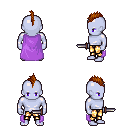
a pixel art fantasy rpg character, male body template, dark elf, purple skin, lavender cape, gold greaves, brunette mohawk hairstyle, dagger, four views (front, back, left, right), 2x2 character sprite sheet, small pixel art, hard edges, no anti-aliasing